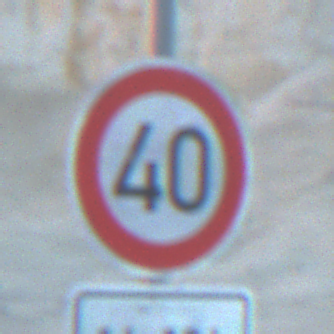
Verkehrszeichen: Geschwindigkeit40
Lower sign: ZeitangabenOhneBeschraenkungAufWochentage1
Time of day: SunriseSunset
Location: Outdoor (Beach)
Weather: PartlyCloudy
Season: NotSpecified
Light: Natural